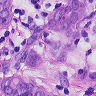
Metastatic tissue present: yes